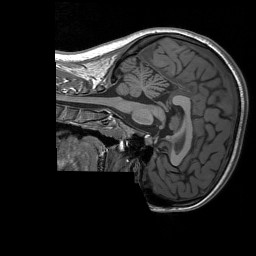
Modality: T1w
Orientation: sagittal
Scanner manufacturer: siemens
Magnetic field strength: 3 T
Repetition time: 1.76 s
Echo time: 0.0022 s